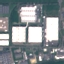
Land use / land cover class: Industrial